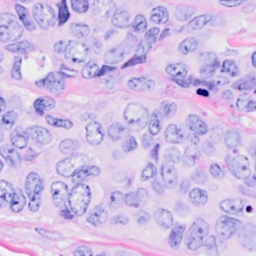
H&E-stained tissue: Breast